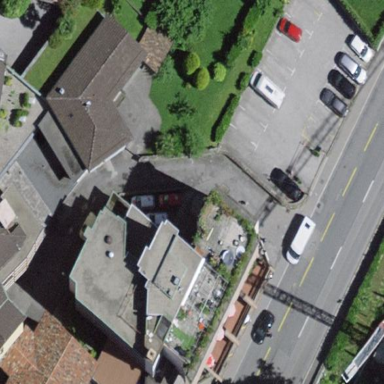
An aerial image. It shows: Parking area with surface.